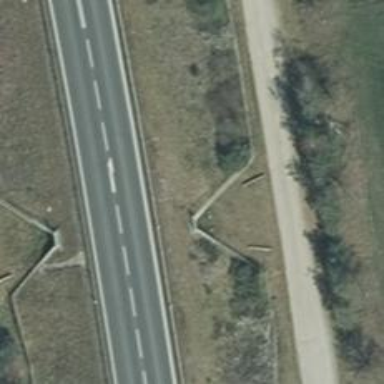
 designed as tunnel for animals to safely pass underneath roads."